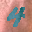
Label: 4